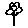
Label: flower